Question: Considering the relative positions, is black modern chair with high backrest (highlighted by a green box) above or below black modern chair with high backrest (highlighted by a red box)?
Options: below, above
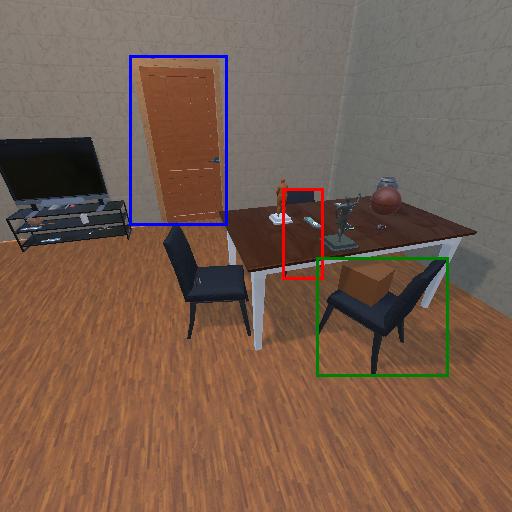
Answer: below